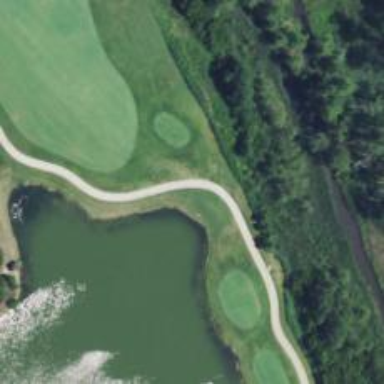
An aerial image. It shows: Asphalt path within golf course area.